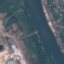
Land use / land cover class: River